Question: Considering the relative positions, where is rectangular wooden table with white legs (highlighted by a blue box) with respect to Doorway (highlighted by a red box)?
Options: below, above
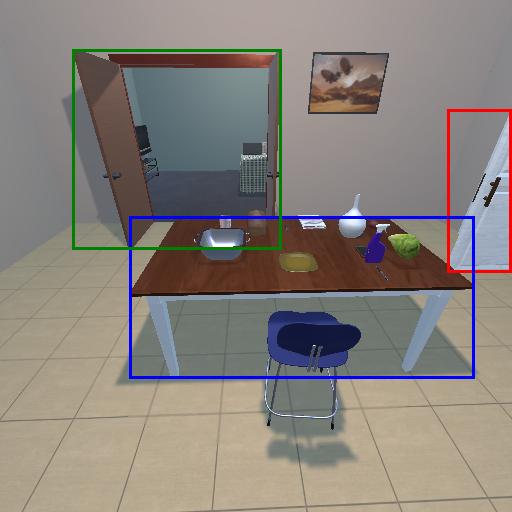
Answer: below